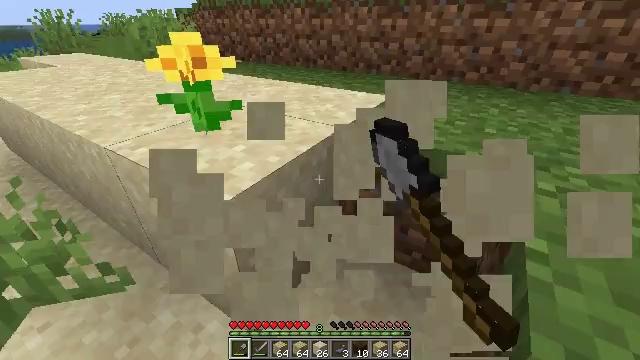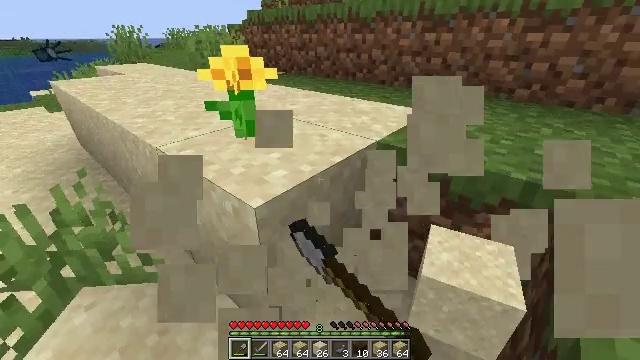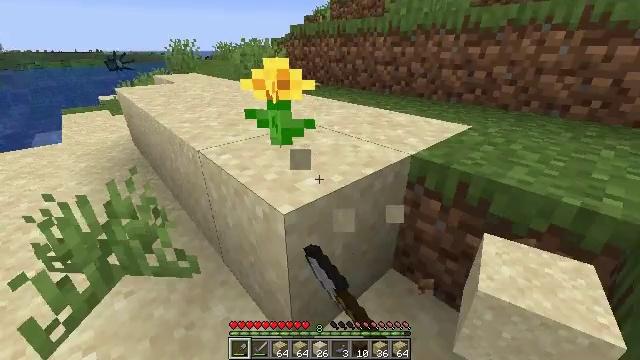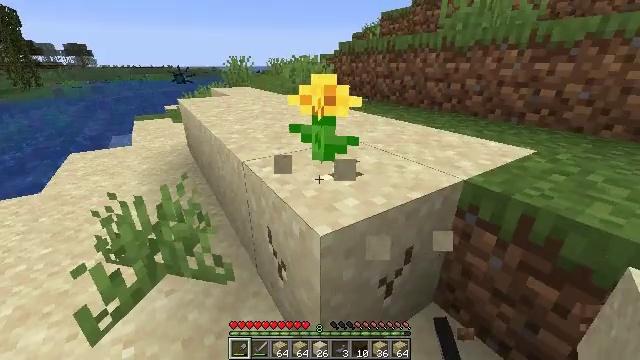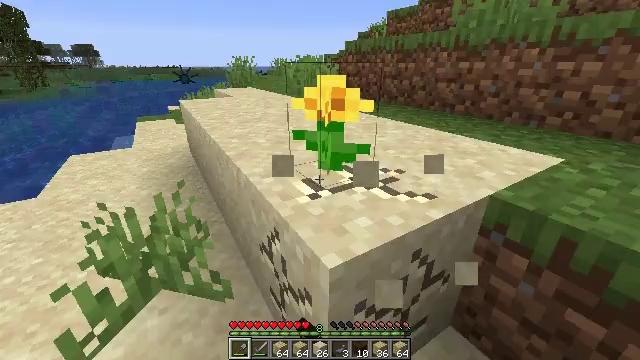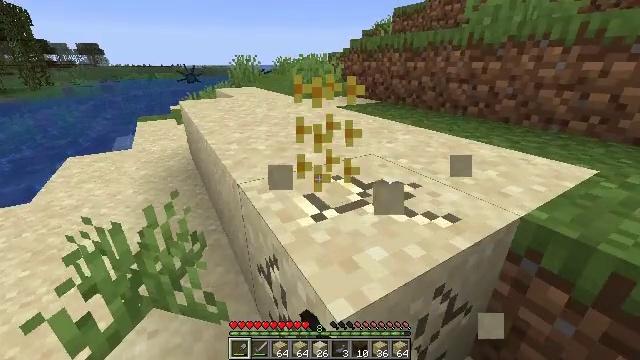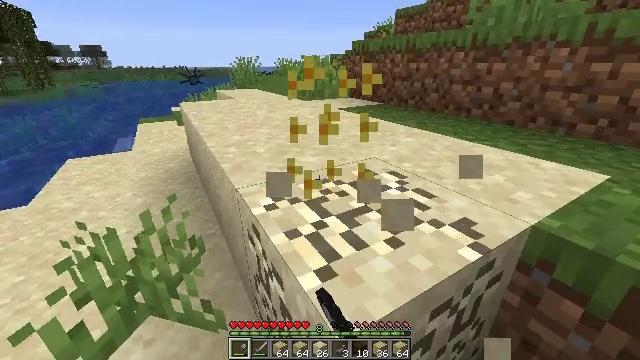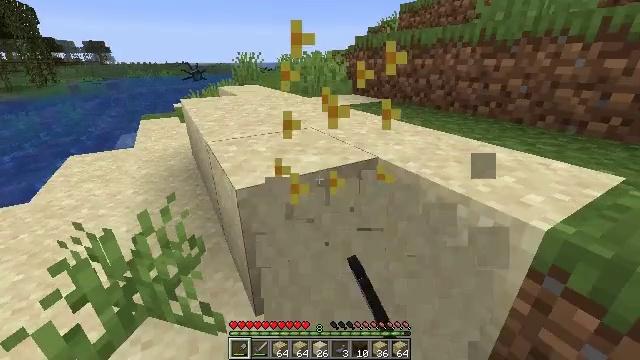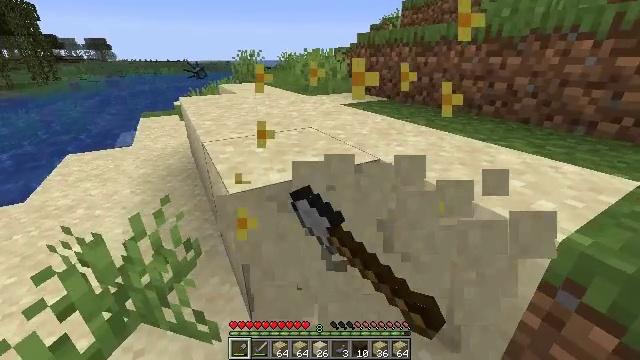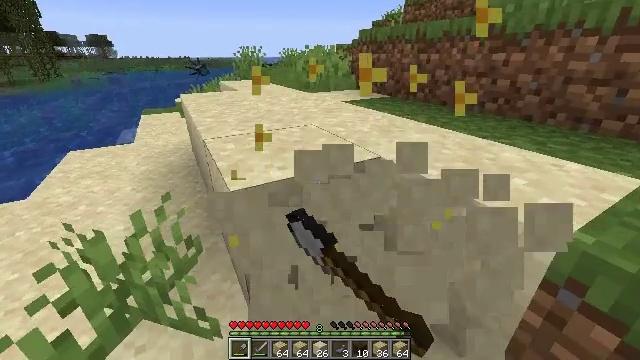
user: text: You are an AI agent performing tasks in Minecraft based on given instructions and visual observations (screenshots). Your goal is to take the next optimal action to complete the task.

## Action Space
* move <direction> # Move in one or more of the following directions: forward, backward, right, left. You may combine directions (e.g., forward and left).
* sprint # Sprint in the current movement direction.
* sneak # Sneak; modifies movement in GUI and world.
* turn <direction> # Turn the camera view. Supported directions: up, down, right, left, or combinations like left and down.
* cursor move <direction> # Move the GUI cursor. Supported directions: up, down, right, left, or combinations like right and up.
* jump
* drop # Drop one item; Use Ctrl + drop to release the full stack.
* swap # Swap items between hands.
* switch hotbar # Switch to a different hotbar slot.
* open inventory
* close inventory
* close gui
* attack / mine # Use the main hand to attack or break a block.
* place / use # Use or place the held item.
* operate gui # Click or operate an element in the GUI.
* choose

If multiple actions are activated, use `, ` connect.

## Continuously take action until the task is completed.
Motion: motion action
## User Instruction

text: Gather dandelions in the field.
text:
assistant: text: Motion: turn left and up, attack / mine
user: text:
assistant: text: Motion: turn left and up, attack / mine
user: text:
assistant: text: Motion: move forward, turn left and up, attack / mine
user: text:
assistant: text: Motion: move forward, attack / mine
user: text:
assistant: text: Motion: move forward, attack / mine
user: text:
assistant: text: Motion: attack / mine
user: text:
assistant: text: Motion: attack / mine
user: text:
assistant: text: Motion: attack / mine
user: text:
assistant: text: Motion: attack / mine
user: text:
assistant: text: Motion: attack / mine